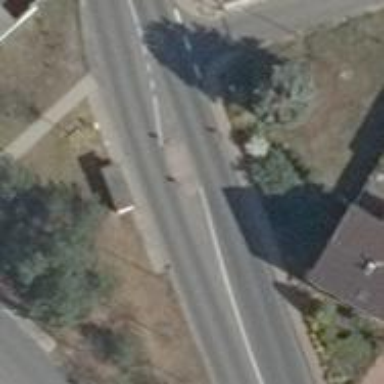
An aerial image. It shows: Unmarked crossing with pedestrian island.